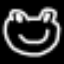
Label: frog